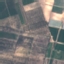
Land use / land cover class: PermanentCrop